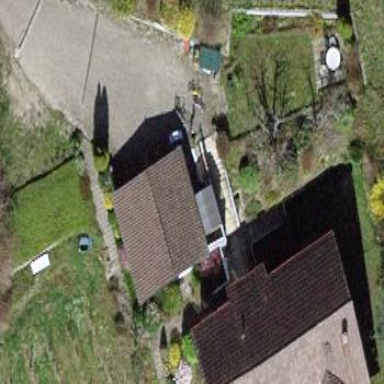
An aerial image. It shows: Simple and straightforward house.